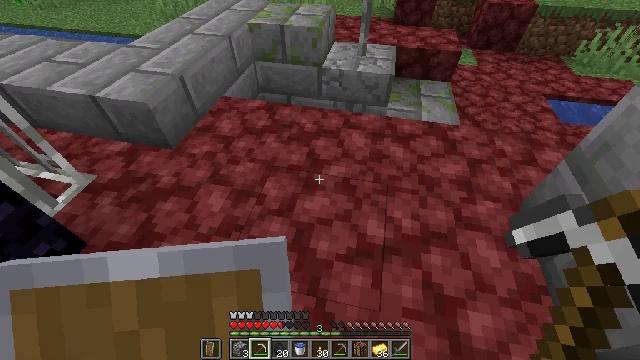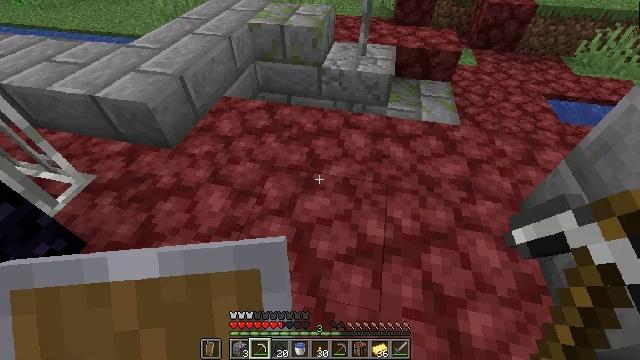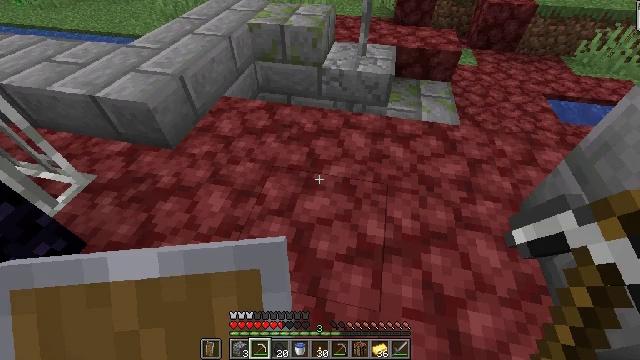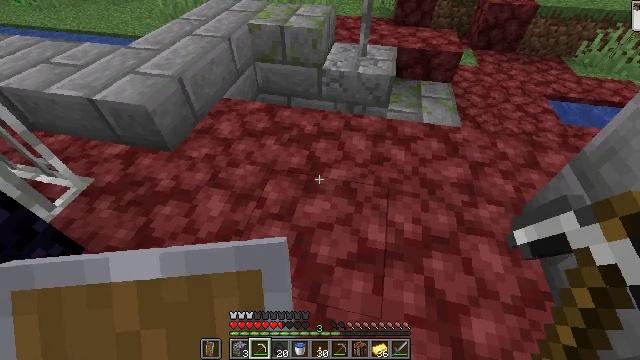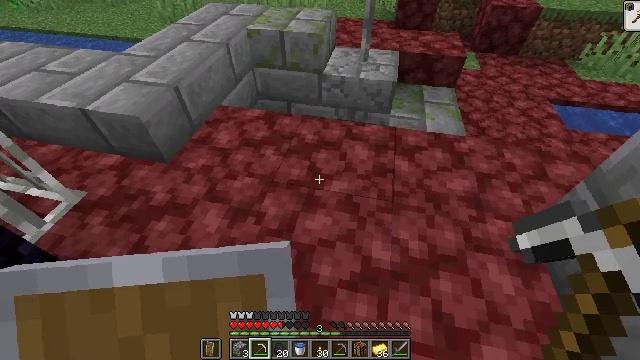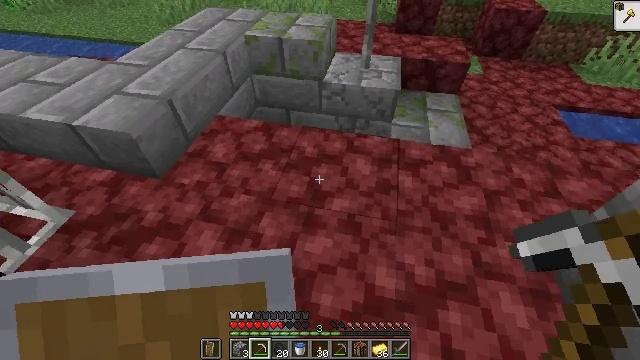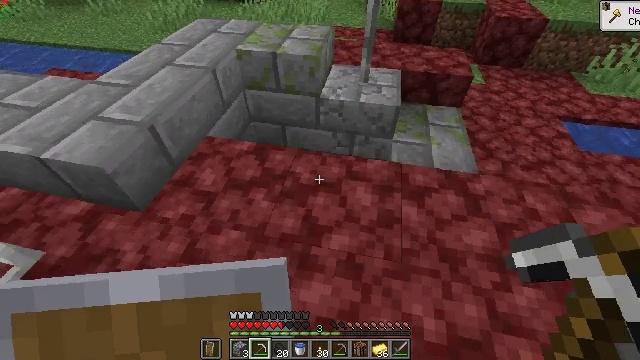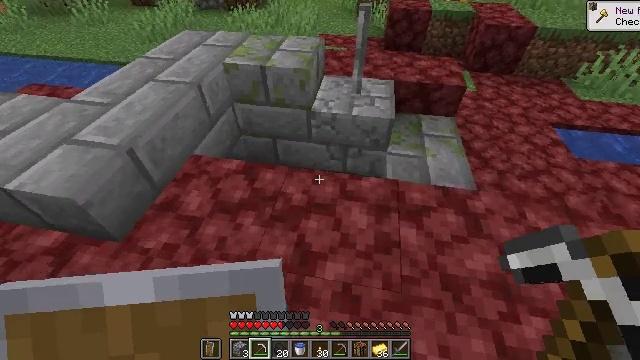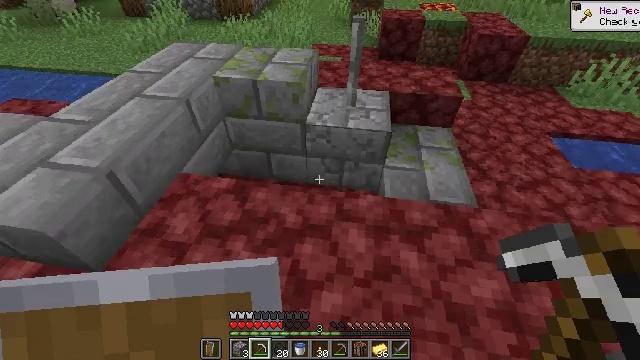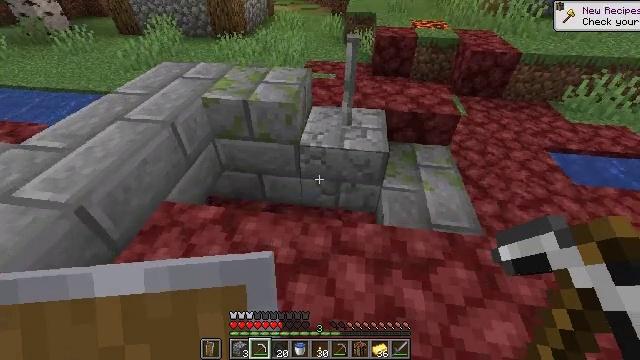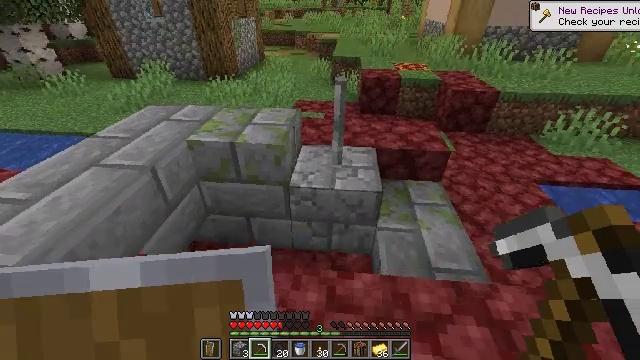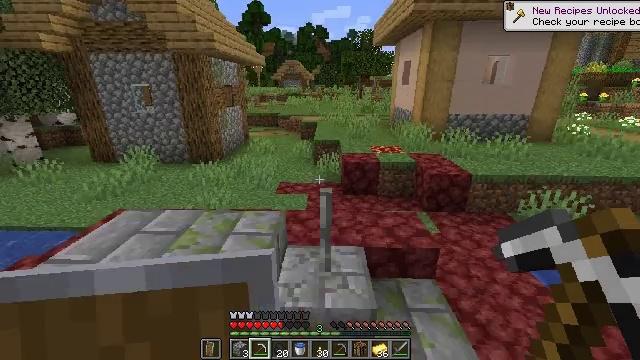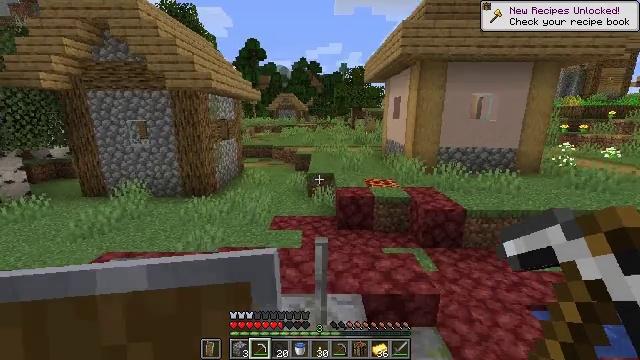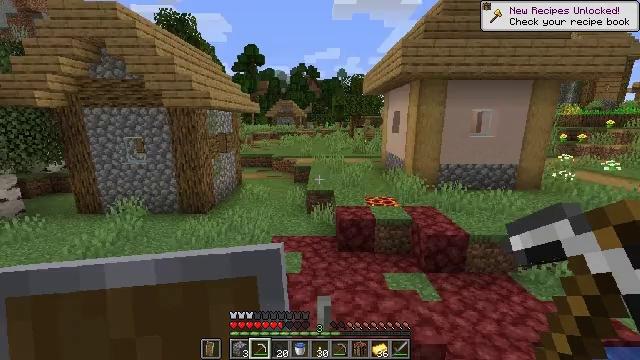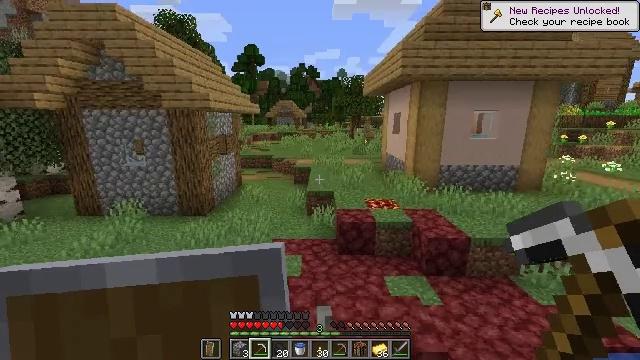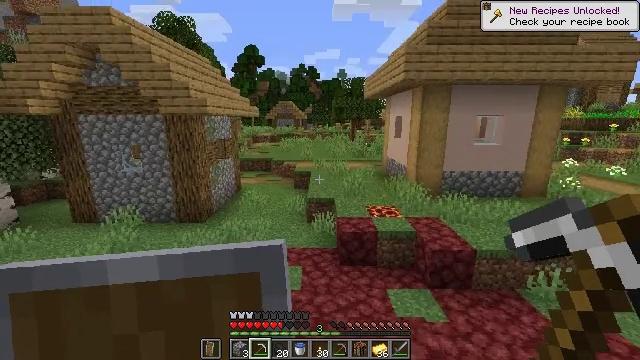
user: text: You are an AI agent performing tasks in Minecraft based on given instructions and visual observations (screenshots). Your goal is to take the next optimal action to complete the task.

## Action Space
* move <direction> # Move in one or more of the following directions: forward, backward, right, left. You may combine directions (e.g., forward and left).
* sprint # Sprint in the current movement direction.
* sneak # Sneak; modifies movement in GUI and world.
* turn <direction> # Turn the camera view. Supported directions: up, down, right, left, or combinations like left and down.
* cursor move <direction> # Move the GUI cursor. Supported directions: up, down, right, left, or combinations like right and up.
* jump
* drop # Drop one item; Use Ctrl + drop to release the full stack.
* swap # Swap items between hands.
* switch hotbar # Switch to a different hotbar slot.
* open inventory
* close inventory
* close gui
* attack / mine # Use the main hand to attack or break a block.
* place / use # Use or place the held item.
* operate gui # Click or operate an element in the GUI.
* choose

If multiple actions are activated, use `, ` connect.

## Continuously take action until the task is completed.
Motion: motion action
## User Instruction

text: Get golden leggings by crafting with gold ingots.
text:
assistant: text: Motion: no_op
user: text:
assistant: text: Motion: no_op
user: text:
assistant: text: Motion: move forward
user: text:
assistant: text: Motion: move forward
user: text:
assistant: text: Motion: move forward
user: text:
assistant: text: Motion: move forward
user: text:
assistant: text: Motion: move forward, turn right and up
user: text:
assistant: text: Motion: move forward, turn right and up
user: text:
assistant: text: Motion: move forward, turn right and up
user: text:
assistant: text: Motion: move forward, turn right and up
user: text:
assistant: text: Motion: move forward, turn right and up, jump
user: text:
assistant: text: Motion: move forward, turn right and up, jump
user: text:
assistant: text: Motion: move forward, jump
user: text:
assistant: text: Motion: move forward, jump
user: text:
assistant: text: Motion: move forward, jump
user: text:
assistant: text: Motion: move forward, jump
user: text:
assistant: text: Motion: move forward, jump
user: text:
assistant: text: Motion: move forward, jump
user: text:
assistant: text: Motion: move forward, jump
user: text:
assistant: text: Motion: move forward, jump
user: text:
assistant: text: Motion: move forward, jump
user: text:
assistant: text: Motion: move forward, jump
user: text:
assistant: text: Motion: move forward, jump
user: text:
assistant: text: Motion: move forward, jump
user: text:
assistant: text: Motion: move forward
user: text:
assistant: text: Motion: move forward
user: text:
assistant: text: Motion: move forward
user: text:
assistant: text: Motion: move forward
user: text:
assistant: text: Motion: move forward
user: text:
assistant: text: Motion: move forward